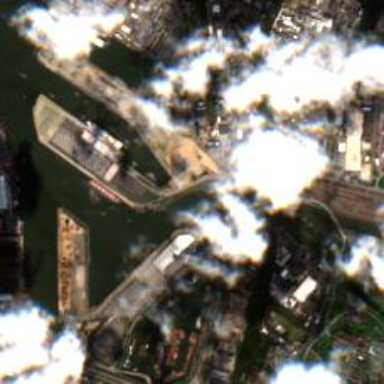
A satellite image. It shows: Man-made quay.